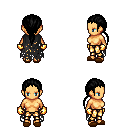
a pixel art fantasy rpg character, female body template, human, tanned skin, black tattered cape, gold greaves, black ponytail hairstyle, gold gloves, brown slippers, four views (front, back, left, right), 2x2 character sprite sheet, small pixel art, hard edges, no anti-aliasing